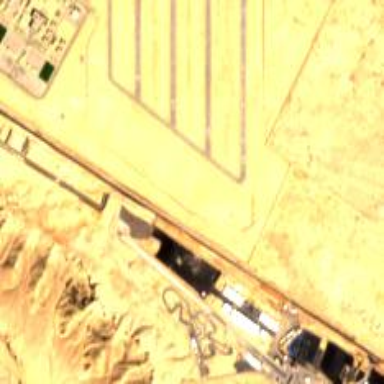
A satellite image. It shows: Runway at airport.